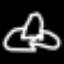
Label: frog